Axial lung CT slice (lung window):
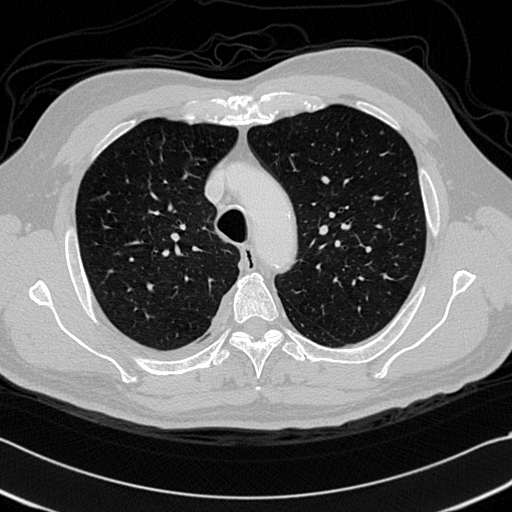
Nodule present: no